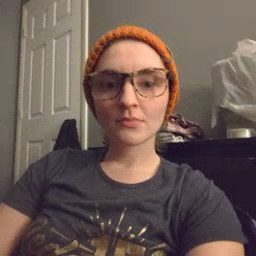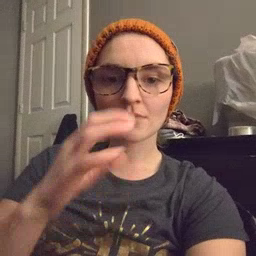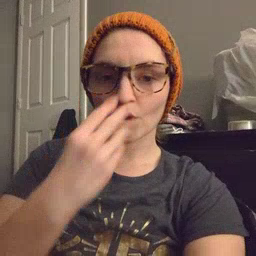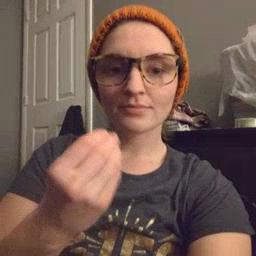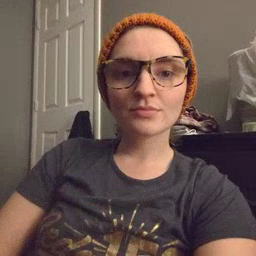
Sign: wolf